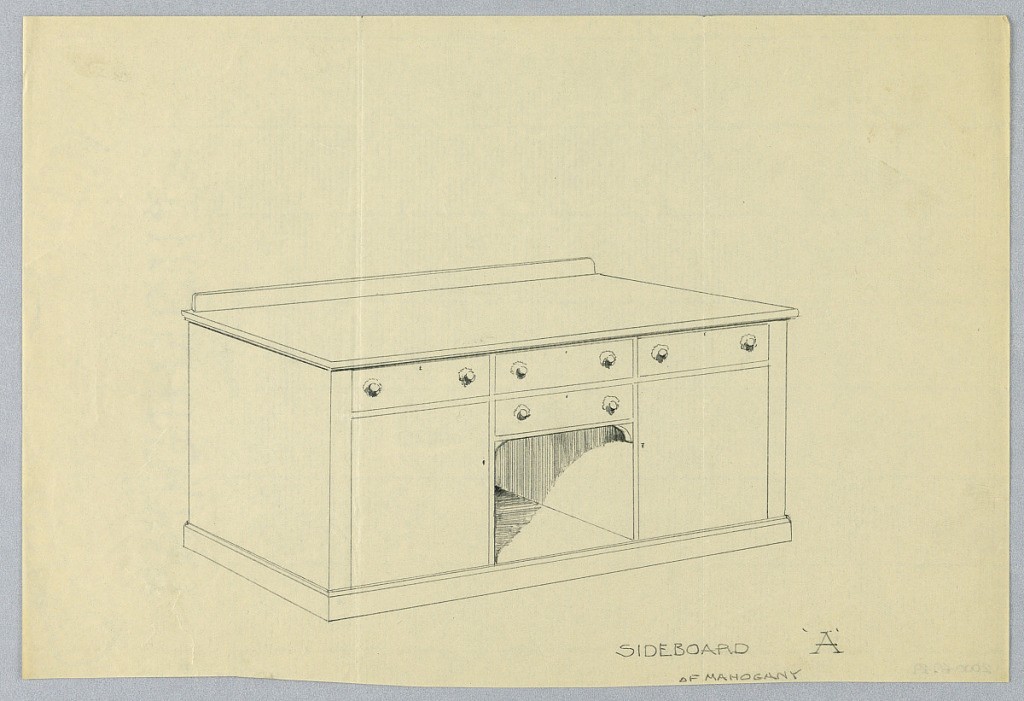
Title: Design for Sideboard "A" of Mahogany
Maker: A.N. Davenport Co.
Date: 1900–05
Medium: Graphite on thin paper
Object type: Drawing
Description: Massive rectangular sideboard over molded lower shelf; niche under two drawers, center front; single drawer with cupboard underneath on either side of niche; low backsplash.